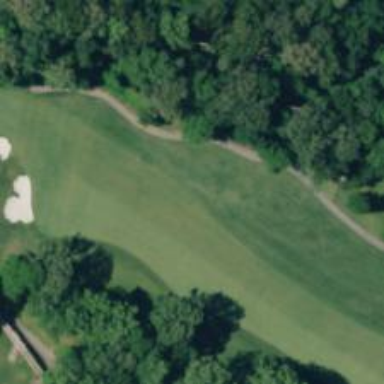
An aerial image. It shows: Path designated for golf carts.